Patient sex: M
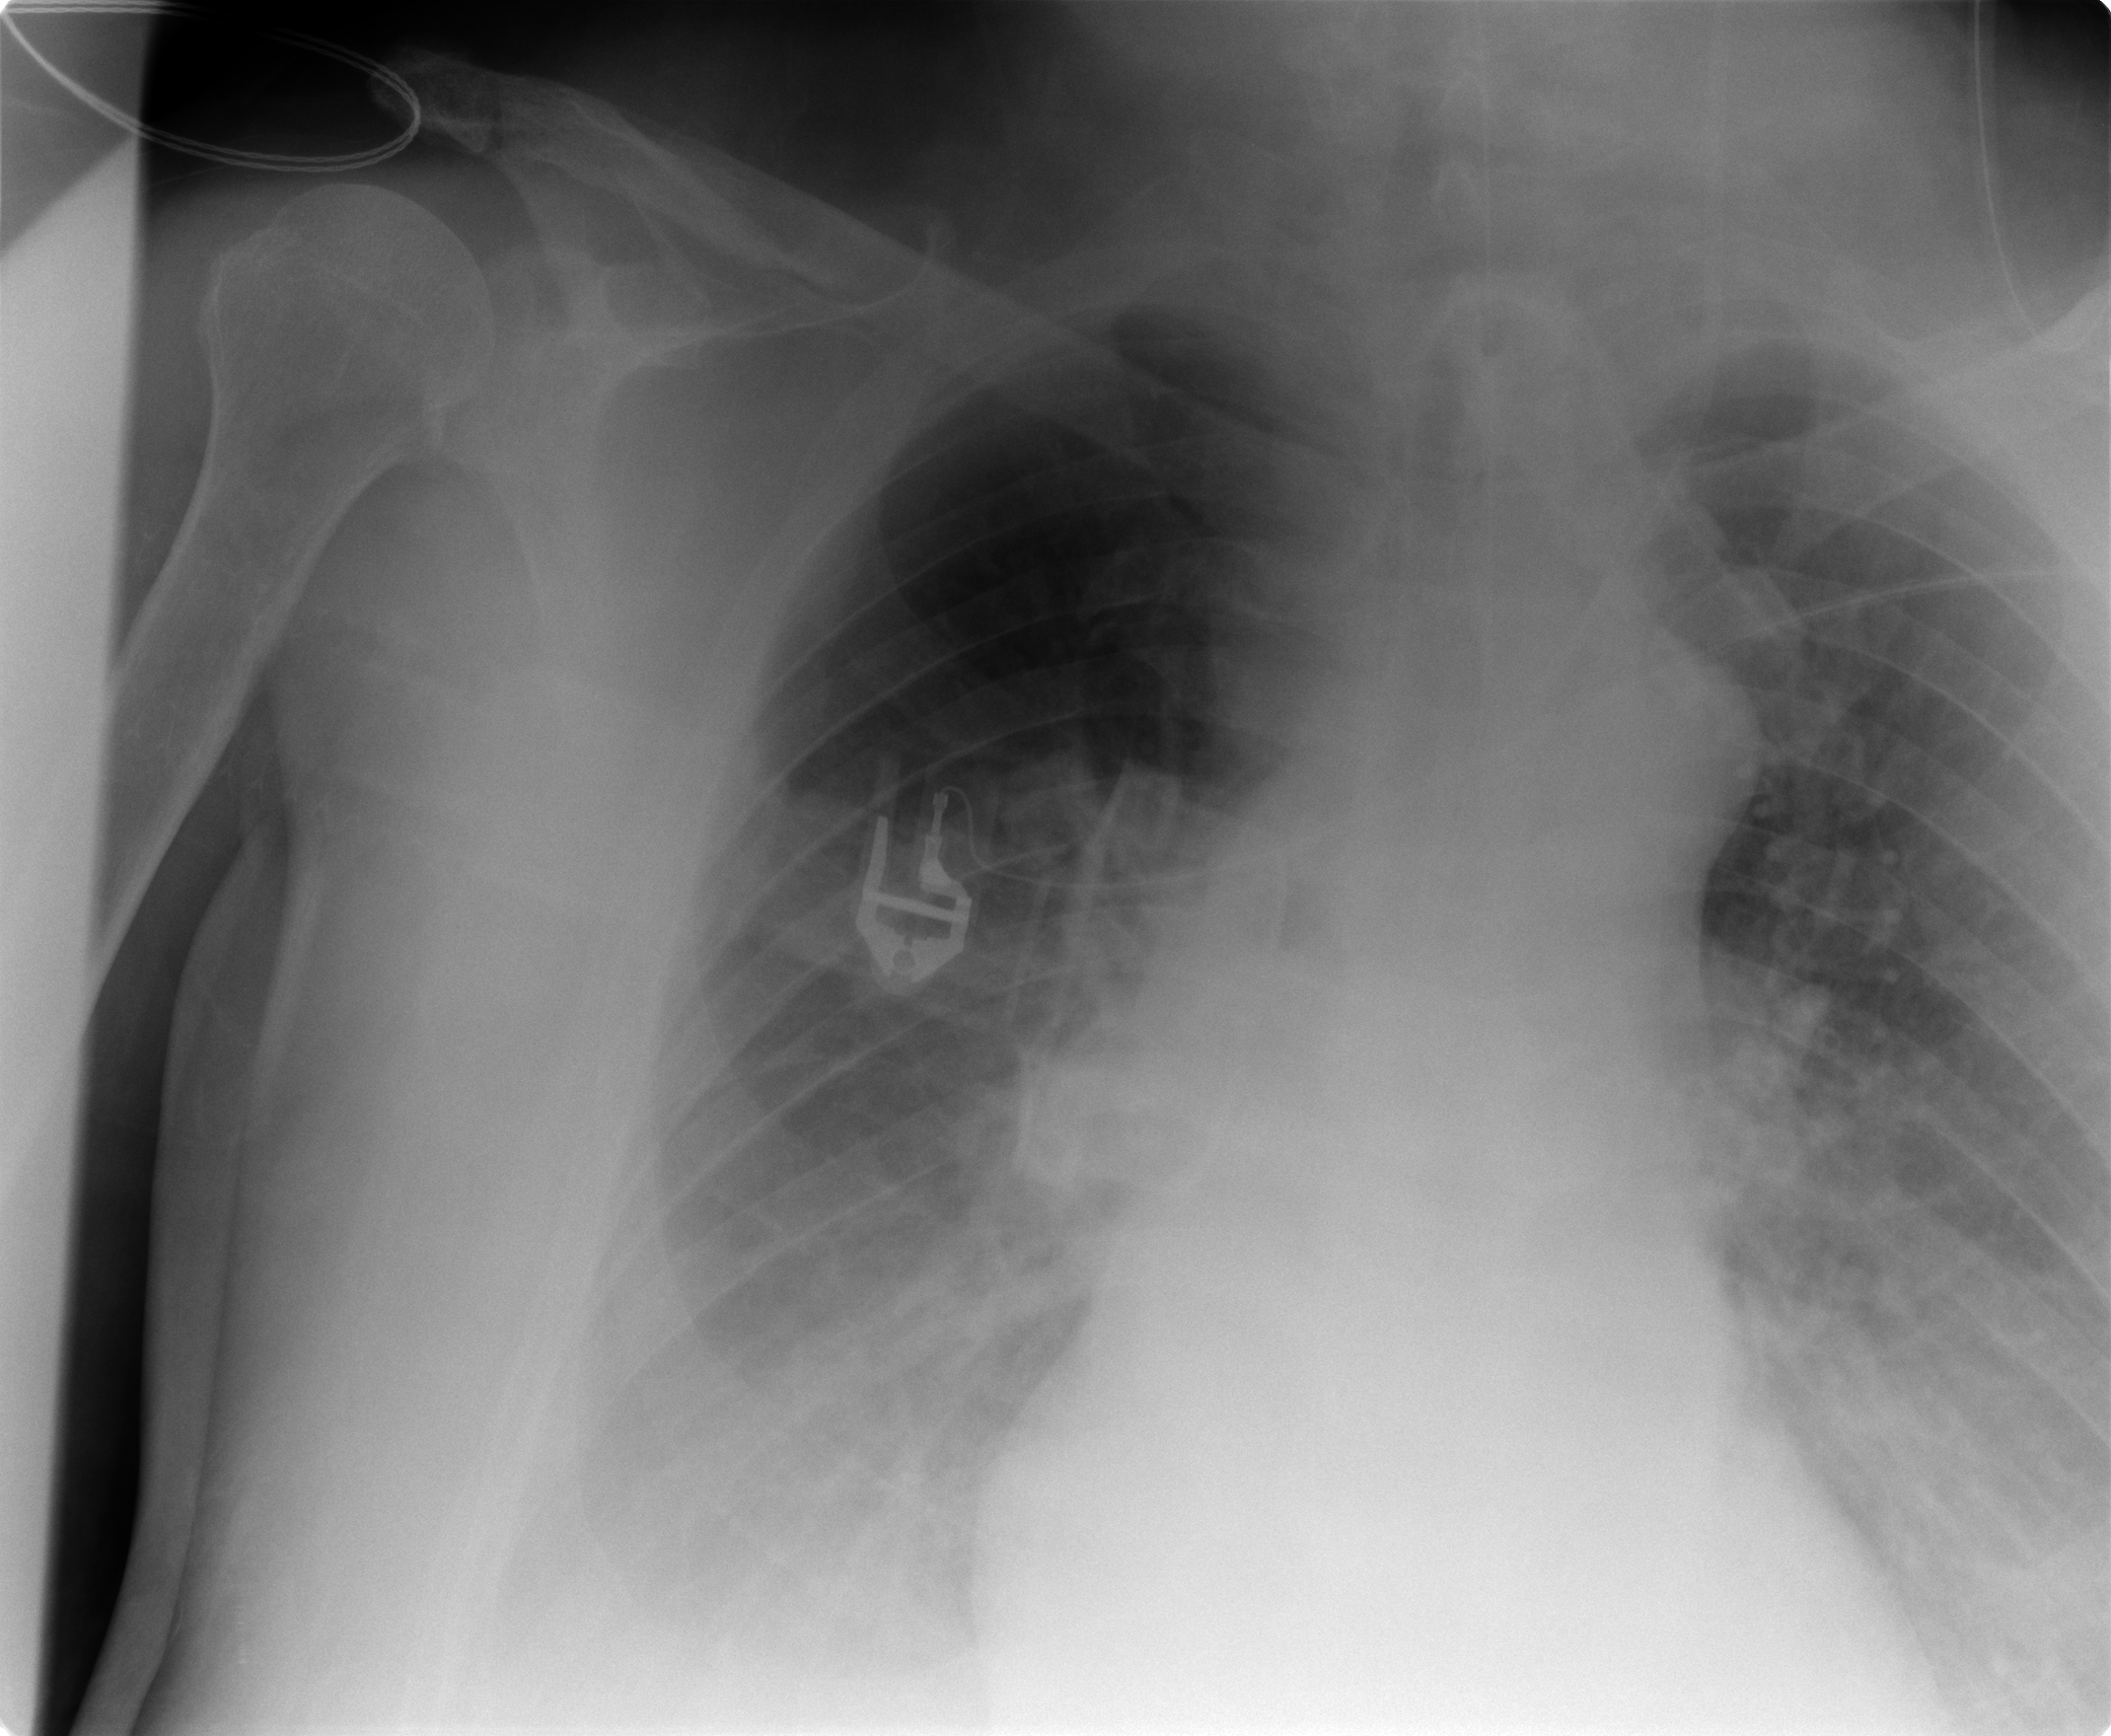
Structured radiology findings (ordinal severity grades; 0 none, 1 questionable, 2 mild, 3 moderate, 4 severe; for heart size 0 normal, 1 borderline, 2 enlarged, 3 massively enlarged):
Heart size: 2
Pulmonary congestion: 2
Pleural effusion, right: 2
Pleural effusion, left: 1
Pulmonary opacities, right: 0
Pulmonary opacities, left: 0
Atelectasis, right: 2
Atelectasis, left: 2